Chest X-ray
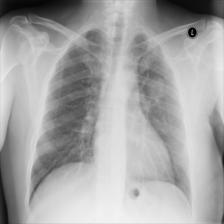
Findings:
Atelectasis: negative
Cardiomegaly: negative
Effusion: negative
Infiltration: positive
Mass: positive
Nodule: negative
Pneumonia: negative
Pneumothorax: negative
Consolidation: negative
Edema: negative
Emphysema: negative
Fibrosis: negative
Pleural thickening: negative
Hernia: negative